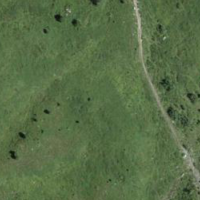
EUNIS habitat code: 31
Species observed at this site:
Corvus corone
Anthus spinoletta
Sylvia borin
Troglodytes troglodytes
Lyrurus tetrix
Prunella modularis
Fringilla coelebs
Regulus ignicapilla
Spinus spinus
Turdus merula
Columba palumbus
Erithacus rubecula
Cuculus canorus
Aquila chrysaetos
Nucifraga caryocatactes
Falco tinnunculus
Periparus ater